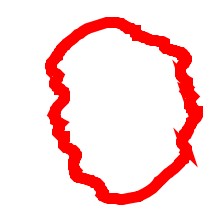
Shape: circle